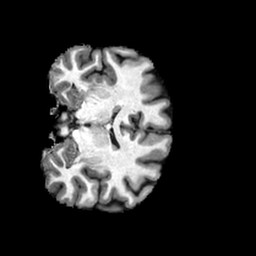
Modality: T1w
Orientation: coronal
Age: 37
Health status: healthy
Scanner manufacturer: philips
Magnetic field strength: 3 T
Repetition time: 0.007907 s
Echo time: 0.003626 s